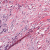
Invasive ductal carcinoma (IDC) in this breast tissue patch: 1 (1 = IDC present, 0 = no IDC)